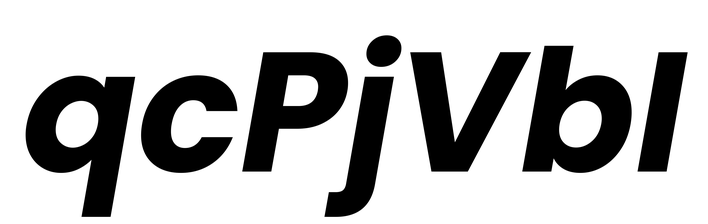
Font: Poppins-BoldItalic